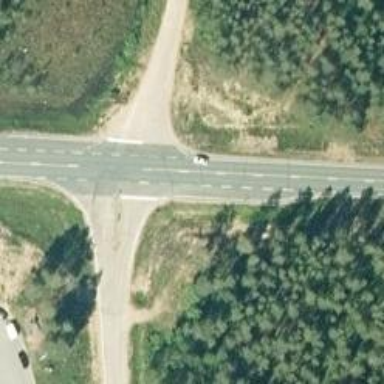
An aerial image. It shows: Asphalt road classified as trunk highway.